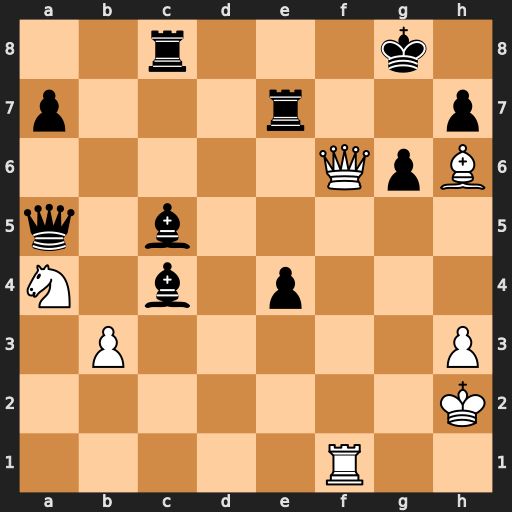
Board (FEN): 2r3k1/p3r2p/5QpB/q1b5/N1b1p3/1P5P/7K/5R2
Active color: w
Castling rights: -
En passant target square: -
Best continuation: Qf8+ Rxf8 Rxf8#